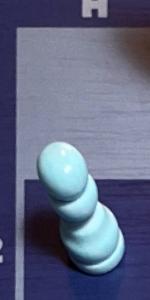
Label: Pawn_White